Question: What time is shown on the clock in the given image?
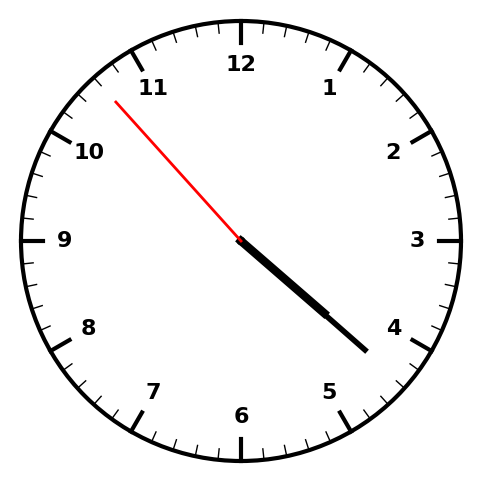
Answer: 04:21:53